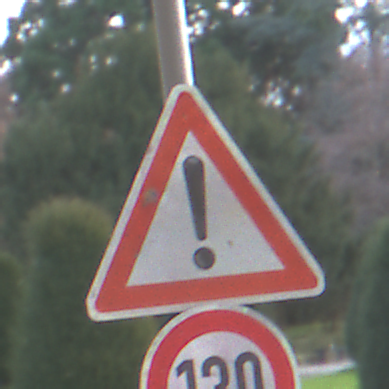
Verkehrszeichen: Gefahrenstelle
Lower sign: Geschwindigkeit130
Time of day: MorningAfternoon
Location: Roofed (Urban)
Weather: PartlyCloudy
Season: NotSpecified
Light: Natural